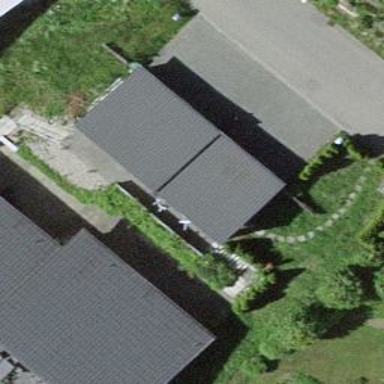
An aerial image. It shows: Carport structure.